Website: bh-photo
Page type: cross-sells
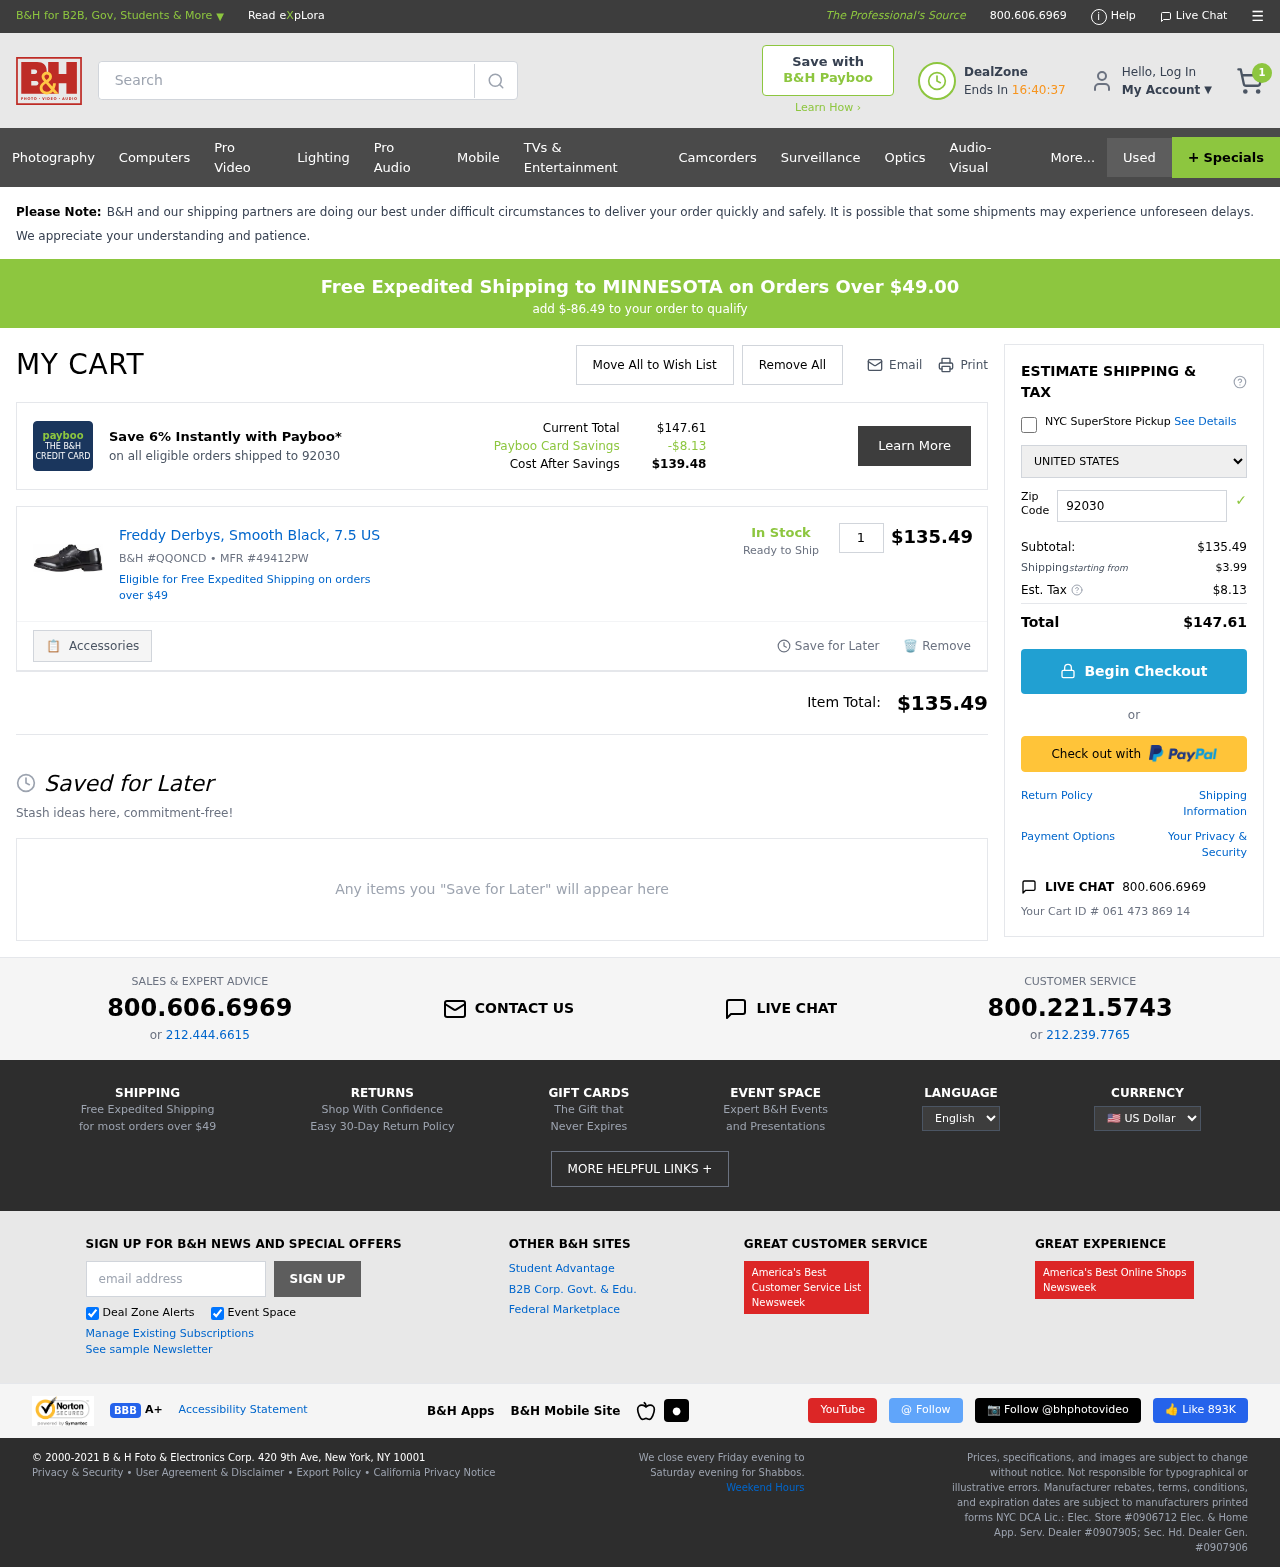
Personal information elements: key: PII_COUNTRY
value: United States
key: PII_POSTCODE
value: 92030
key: PII_STATE
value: MINNESOTA
Product elements: key: PRODUCT1_NAME
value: Freddy Derbys, Smooth Black, 7.5 US
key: PRODUCT1_PRICE
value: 135.49
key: PRODUCT1_QUANTITY
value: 1
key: PRODUCT1_SKU
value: B&H #QQONCD
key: PRODUCT1_MFR
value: MFR #49412PW
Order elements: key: ORDER_NUM_ITEMS
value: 1
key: SHIPPING_THRESHOLD_REMAINING
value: $-86.49
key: ORDER_TOTAL
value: $147.61
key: ORDER_SUBTOTAL
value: $135.49
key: ORDER_SHIPPING_COST
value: $3.99
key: ORDER_TAX
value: $8.13
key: ORDER_ID
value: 061 473 869 14
Search elements: key: HEADER_SEARCH
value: Search
Other elements: key: PAYBOO_SAVINGS
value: -$8.13
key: COST_AFTER_SAVINGS
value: $139.48